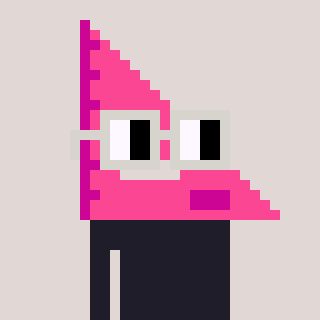
a pixel art character with square light gray glasses, a squadron ruler-shaped head and a magenta-colored body on a warm background